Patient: sex M, age 65
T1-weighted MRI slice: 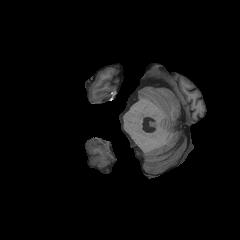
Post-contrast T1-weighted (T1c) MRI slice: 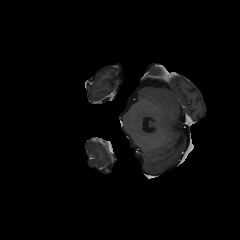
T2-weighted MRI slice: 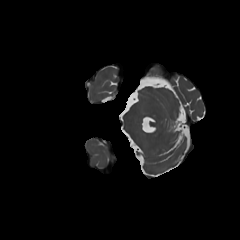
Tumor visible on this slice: no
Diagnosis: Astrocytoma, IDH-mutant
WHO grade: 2